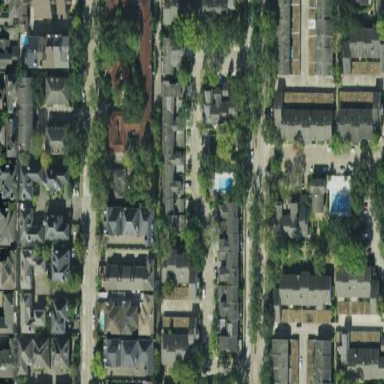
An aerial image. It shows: Residential area consisting of condominiums.